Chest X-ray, AP view. Patient: 27 years old, sex F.
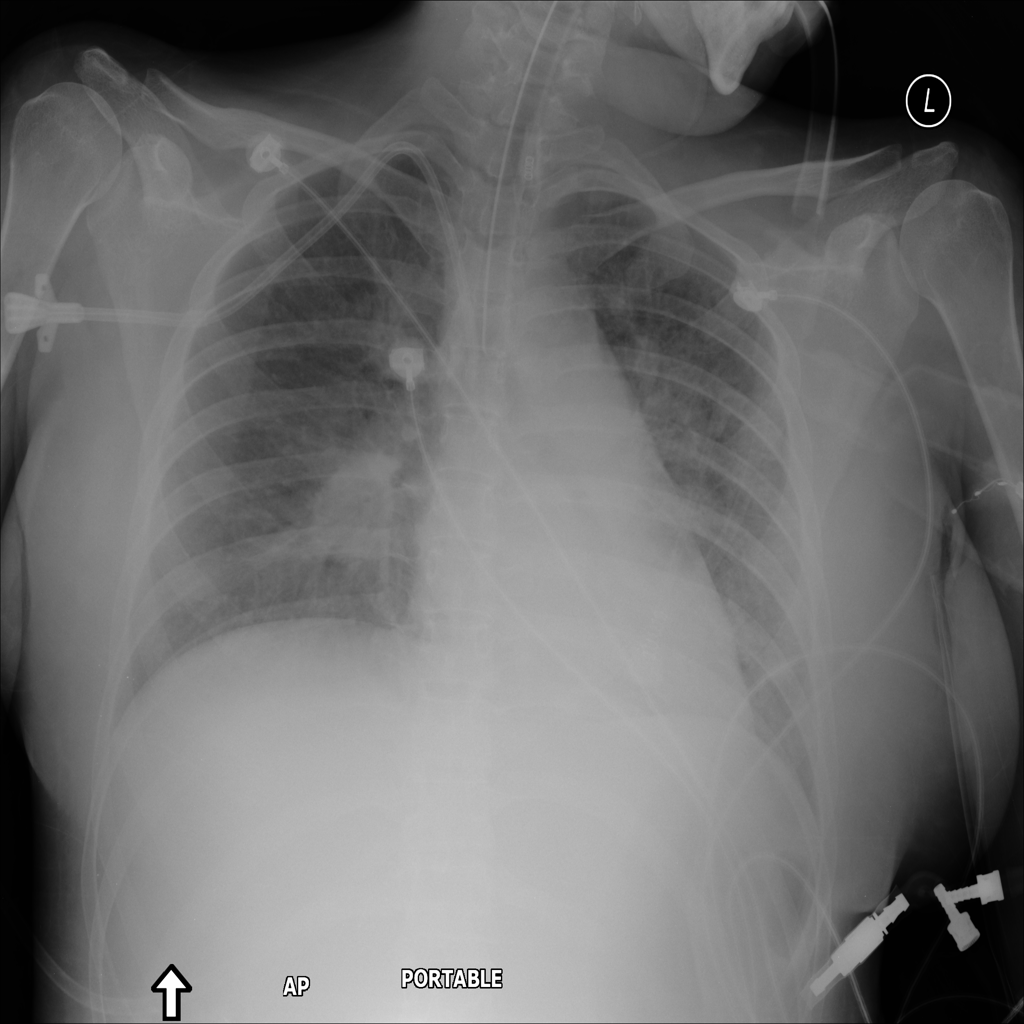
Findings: No Finding